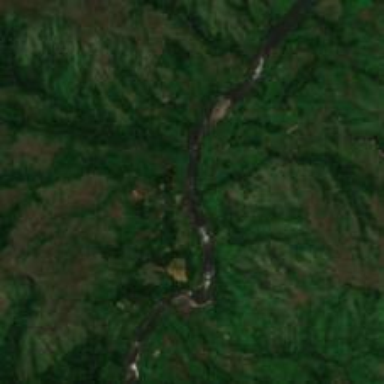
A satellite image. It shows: Beautiful river scene.